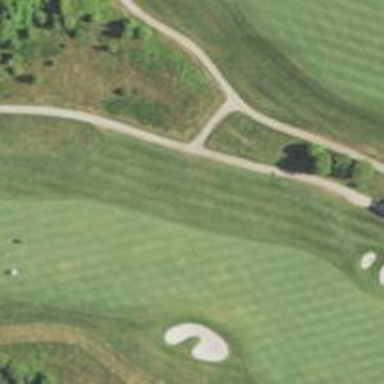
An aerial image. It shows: View of golf hole.